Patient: sex M, age 44
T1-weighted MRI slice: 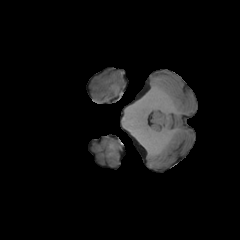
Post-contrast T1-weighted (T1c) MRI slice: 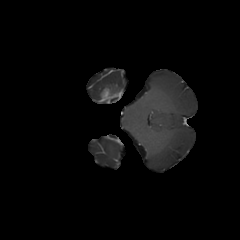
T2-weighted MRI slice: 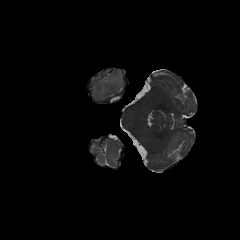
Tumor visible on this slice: yes
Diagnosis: Glioblastoma, IDH-wildtype
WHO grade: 4